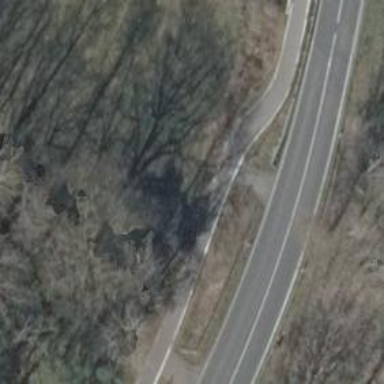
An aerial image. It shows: Asphalt path.